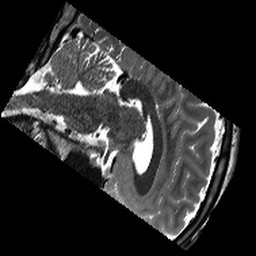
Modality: T2w
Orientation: sagittal
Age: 20
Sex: male
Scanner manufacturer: siemens
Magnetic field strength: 3 T
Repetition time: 13.15 s
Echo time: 0.082 s